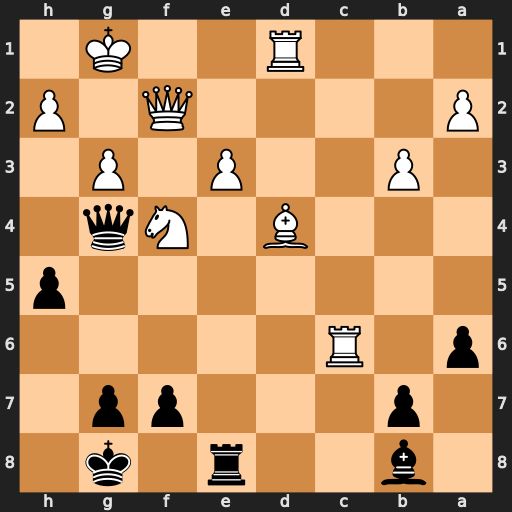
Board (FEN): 1b2r1k1/1p3pp1/p1R5/7p/3B1Nq1/1P2P1P1/P4Q1P/3R2K1
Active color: b
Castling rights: -
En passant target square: -
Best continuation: Qxd1+ Qf1 Qxf1+